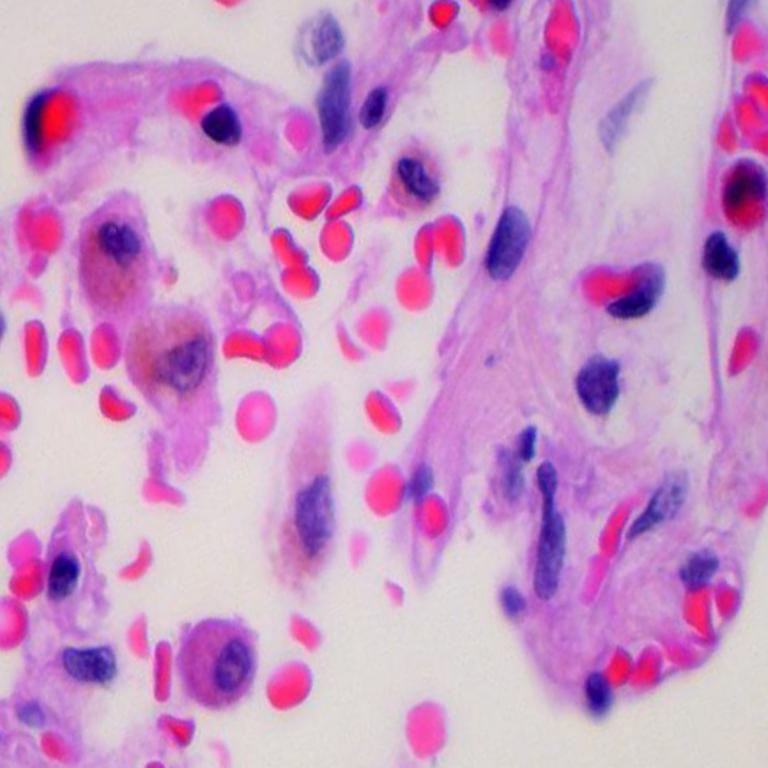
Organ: lung
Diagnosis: benign